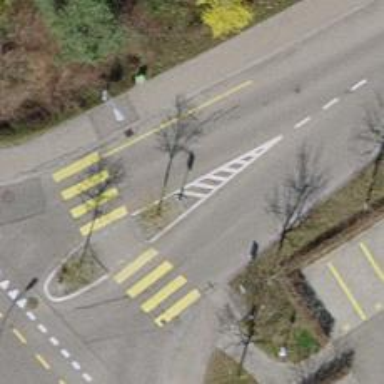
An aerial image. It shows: Public transport stop position.